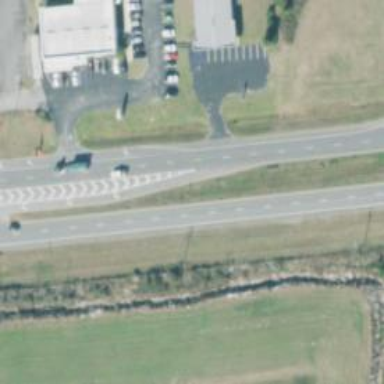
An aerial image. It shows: Asphalt road classified as trunk highway.